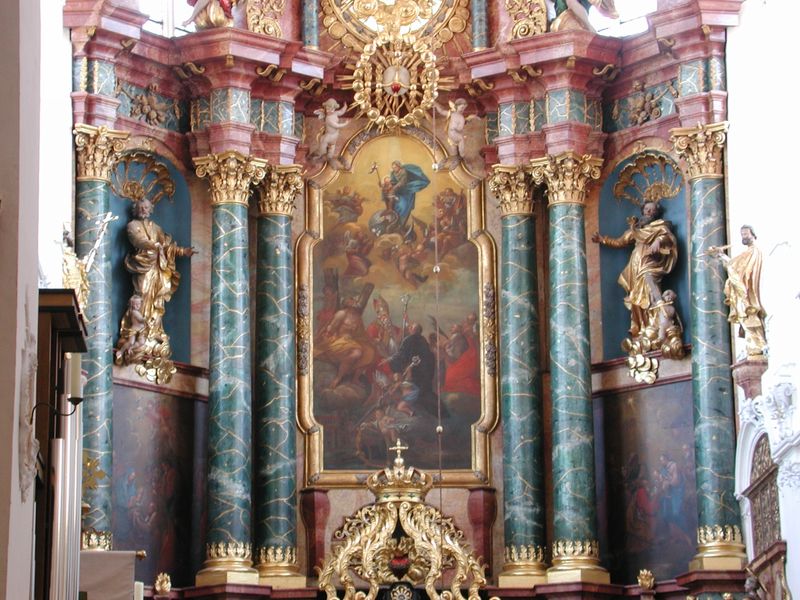
Titel: Hochaltar des St. Fridolinsmünsters
Künstler: Johann Pfeiffer
Standort: Bad Säckingen, St. Fridolinsmünster (EU - D - BW)
Schlagwörter: akt, blau, gemälde, mann, grün, licht, marmor, männer, säulen, türkis, rot, bild, kirche, sonne, gold, krone, rosa, engel, skulptur, pilaster, figuren, bischof, foto, kreuz, altar, kapitelle, heiligenschein, skulpturen, statuen, jesus, ionisch, herz, heilige, maria, petrus, himmelfahrt, nischen, heiligen, kreug